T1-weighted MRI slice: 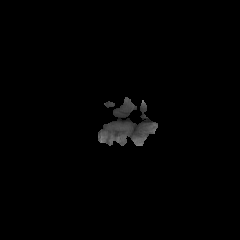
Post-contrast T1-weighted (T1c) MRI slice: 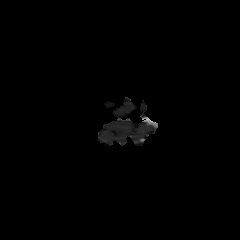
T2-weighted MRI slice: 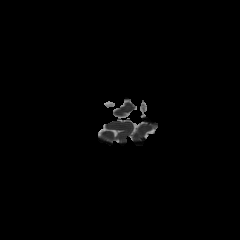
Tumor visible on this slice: no